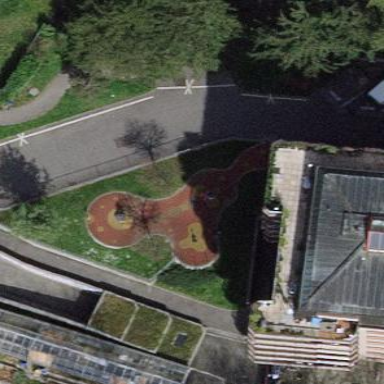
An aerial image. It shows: Playground area for leisure land.